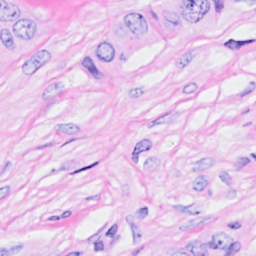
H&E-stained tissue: Breast